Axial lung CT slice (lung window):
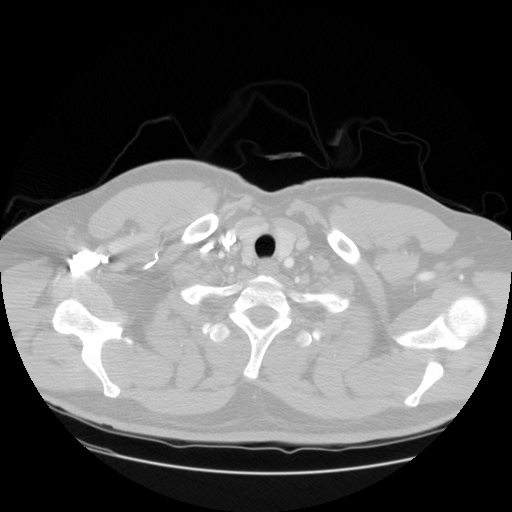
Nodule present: no